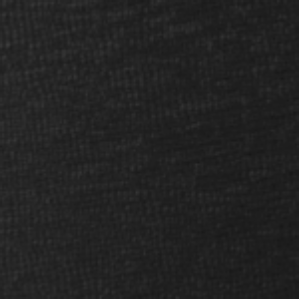
Label: frost